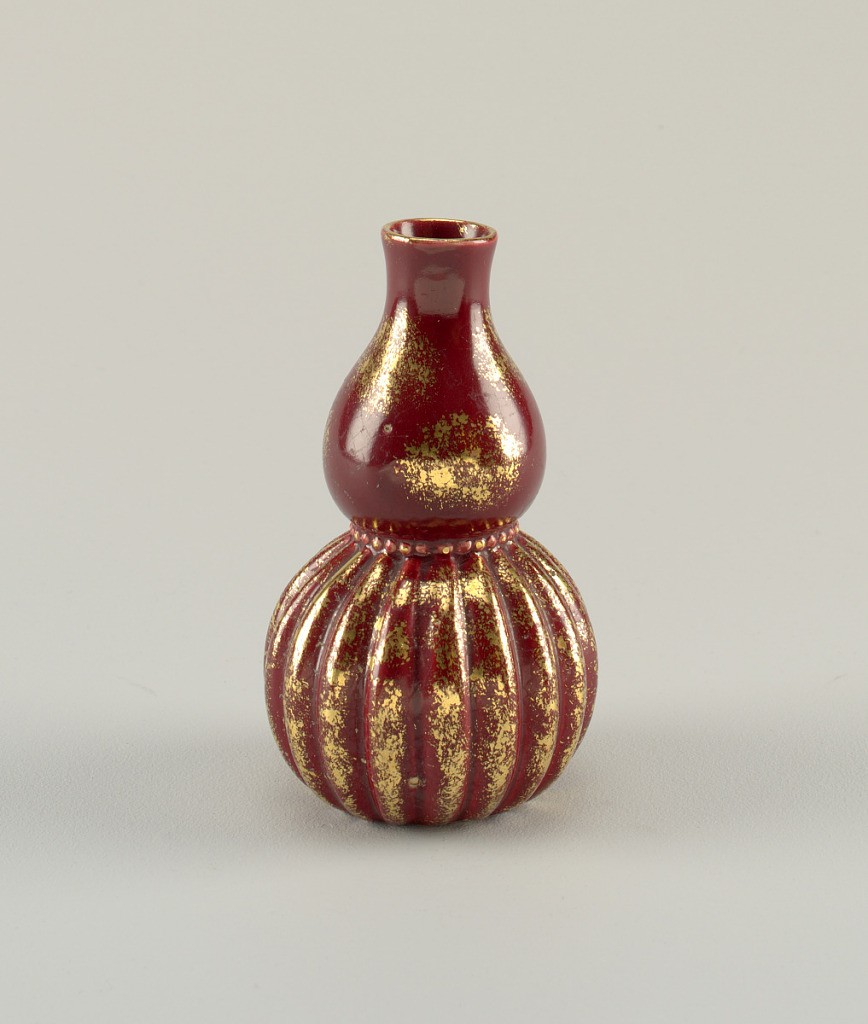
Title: Vase
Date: ca. 1890
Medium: Glazed and gilt earthenware
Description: Double-gourd shape, ribbed lower section, band of impressed beading, painted gold, between two sections of body. Red glaze mottled with gold.